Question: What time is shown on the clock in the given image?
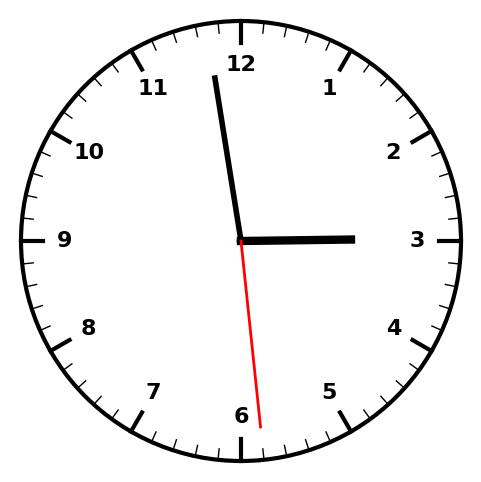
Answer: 02:58:29